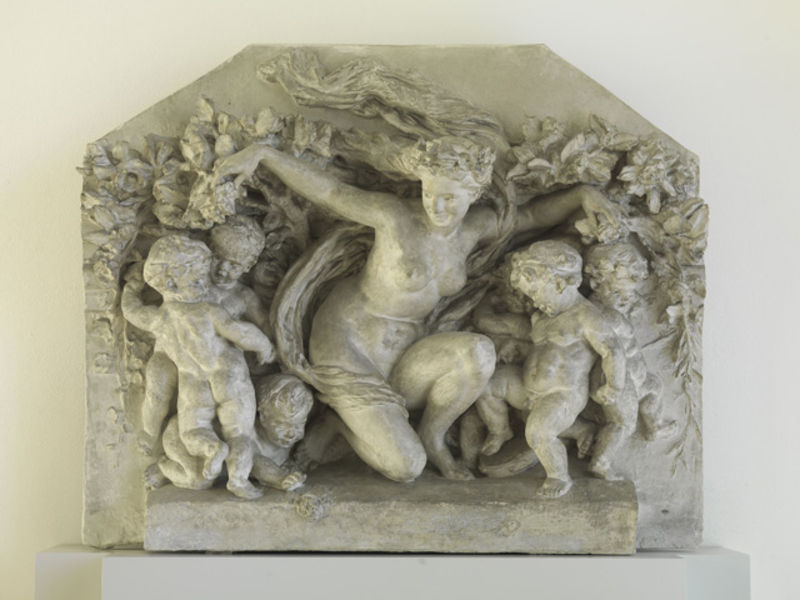
Titel: Der Triumph der Flora
Künstler: Jean-Baptiste Carpeaux
Standort: Karlsruhe
Institution: Staatliche Kunsthalle Karlsruhe
Schlagwörter: akt, baum, blätter, dunkel, flügel, fuß, haut, körper, laub, mann, nackt, umhang, weiß, bäume, menschen, mädchen, äste, bewegung, blumen, brust, busen, frankreich, frau, grau, haar, hell, marmor, mund, nase, rücken, blick, blüte, blüten, rosen, schleier, tuch, ornament, tanz, alt, arme, augen, barock, gesicht, mensch, sockel, stein, fünf, hände, natur, wind, zweige, busch, gebüsch, figur, haare, stoff, kind, mutter, personen, girlande, pflanze, pflanzen, tanzen, krone, locken, renaissance, wald, kinder, engel, früchte, garten, putto, ranken, skulptur, statue, beine, bewegt, deutschland, lächeln, relief, bein, brüste, füße, gesäß, hintern, hocke, italien, buben, jungen, knaben, mauer, hecke, klein, baby, figuren, flattern, wehen, wild, architecture, crown, hands, people, white, women, wein, arm, dick, face, female, figures, girls, green, group, hair, lady, nose, woman, spielen, floral, flowers, stuck, stufe, nabel, bauch, bildhauerei, nackte, plastik, platte, podest, junge, erotik, knie, oberschenkel, schenkel, freude, frühling, foto, fotografie, lachen, spiel, vier, nacktheit, gewölbe, eckig, zweig, babys, nakt, hocken, sex, knien, haarkranz, ausgebreitet, allegorie, kranz, flora, göttin, altar, ranke, spielend, girlanden, fries, hand, wurzeln, flower, sandstein, jesus, hammer, muskel, angels, classical, greek, mythology, naked, nude, nudes, nudity, roman, stone, tree, nymphe, knieend, blattwerk, girl, head, nature, young, trees, venus, boy, child, eyes, feet, sash, fröhlich, blütenkranz, museum, forest, bushes, plants, pastik, reigen, reben, sechs, vegetabil, amor, putten, babies, chin, fabric, mother, mouth, scarf, objekt, putti, allegory, myth, kriechen, pflanzenornamentik, curls, smile, movement, photo, sculpture, fot, breast, bube, beschützen, schutz, fruchtbarkeit, children, gemeißelt, rosenblüten, armor, cherub, cherubs, cupid, cupids, drapery, happy, love, marble, smiling, staue, outside, kleinkinder, bildhauer, muter, ausgebreitete arme, human, arms, laurel, leaves, muse, trunk, wreath, frech, history, kalk, art, butt, legs, cloth, finger, fingers, naturgetreu, breasts, goddess, schlingpflanzen, wehend, figure, schützen, play, nakte, fresco, kniet, grapes, kids, playing, humans, halbrelief, carving, kidner, daphne, musekl, krabbeln, branch, kneeling, kid, aphrodite, dance, dancing, standing, shelter, bewachen, realistic, pimmel, frieze, photograph, penis, kriechend, boys, laughing, vines, greece, earth, five, collection, leg, ass, plague, woods, fotogaphie, tanze, sculture, bas relief, putty, kneel, foliage, nymph, tcuh, stucco, antic, ivory, brest, nachtheit, curly hair, ranks, 7, carved, boobs, tits, fun, chisel, rebe, trauben, six, vintage, mude, feminine, outreached, carve, buttocks, sculpt, twigs, curious, sculpted, titties, brests, protection, boob, relief marmor, der frühling mit putten 19. jh., nimfa, niobe, gehockt, decorated, fraa, frauu, afrodita, mäme, hauerei, manisirsmus, vierfünf, lorrbeer, blowing, sculptrue, spread, primoli, tit, stone sculpture, putt, greec, kneing, childs, blowers, toddlers, frolic, dryad, persephone, babiex, buttox, booty, mother nature, wildness, putts, reliuef, fine detail, demeter, gaia, relief frau kindergruppe, mouvement, enkinder, relies, nimphe